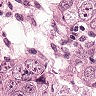
Metastatic tissue present: yes